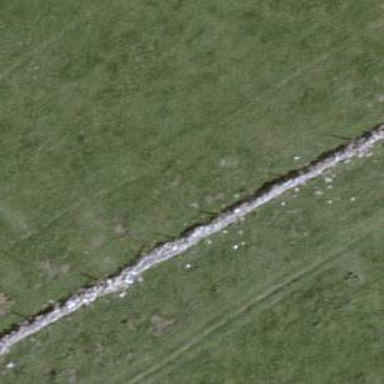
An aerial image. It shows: Wall barrier.